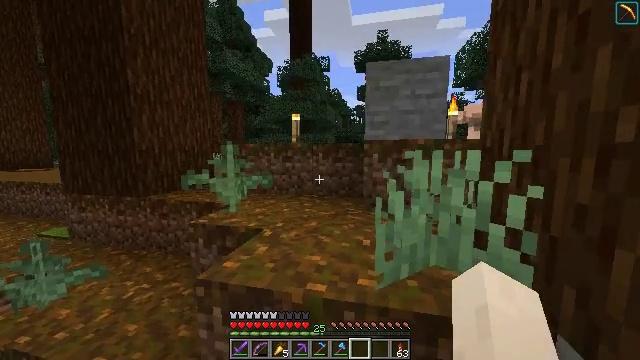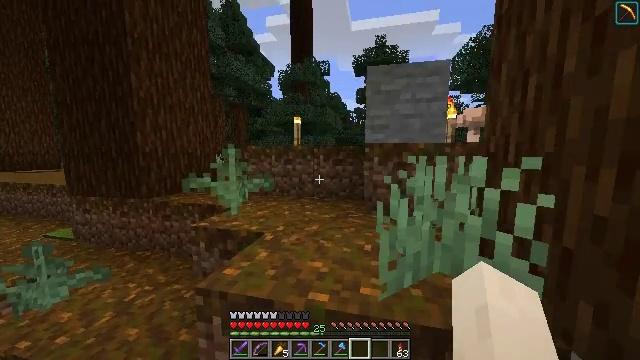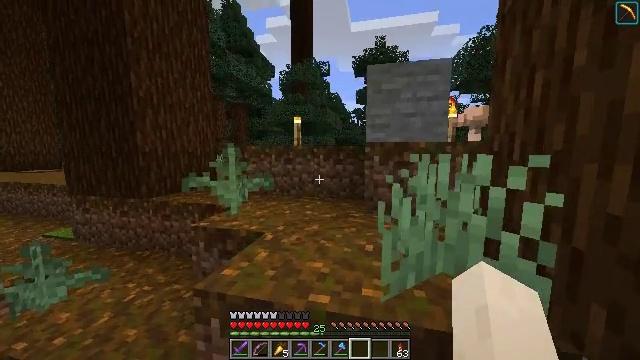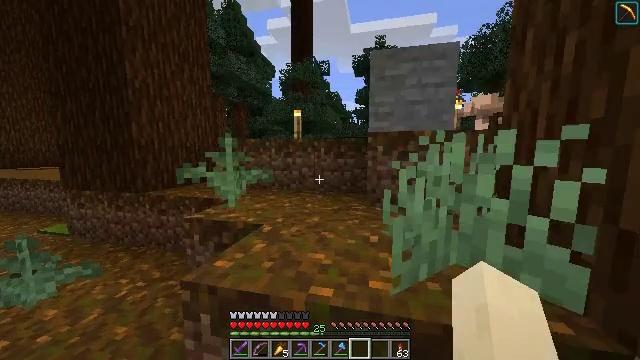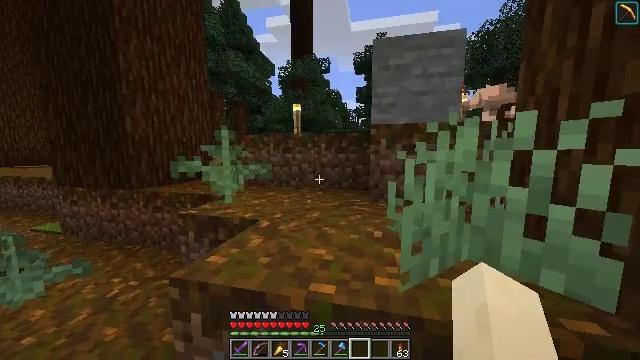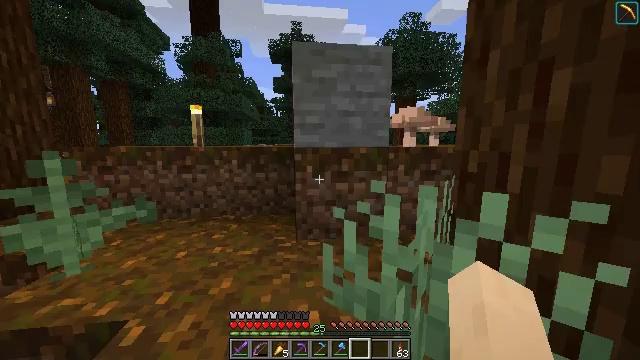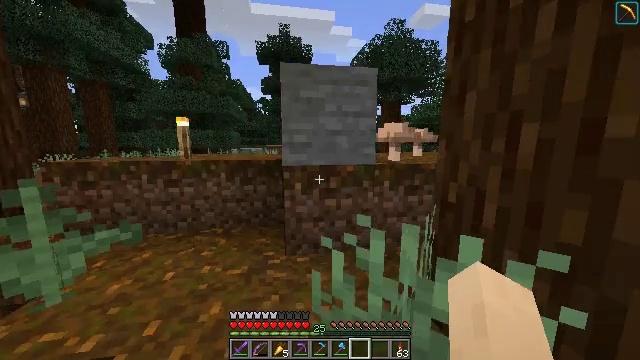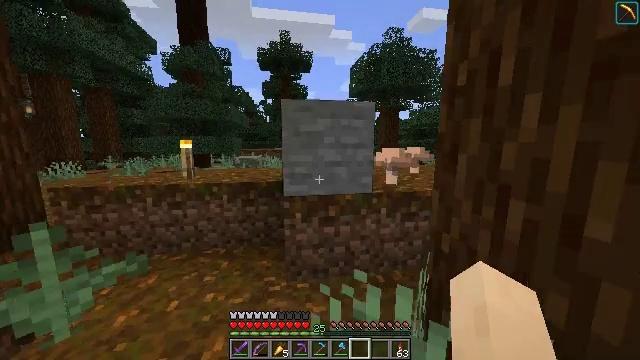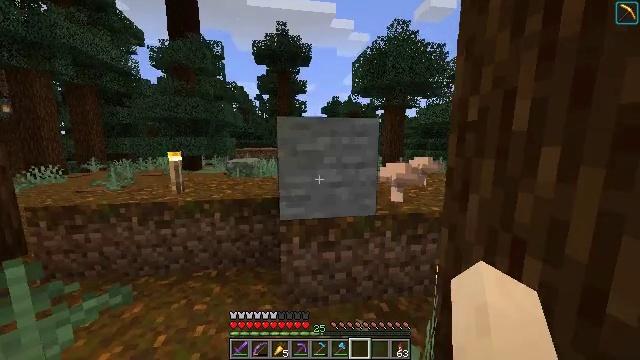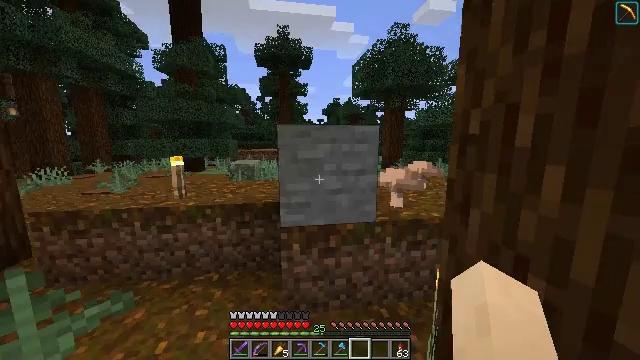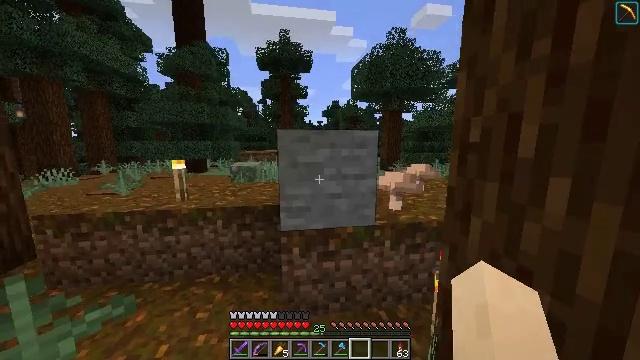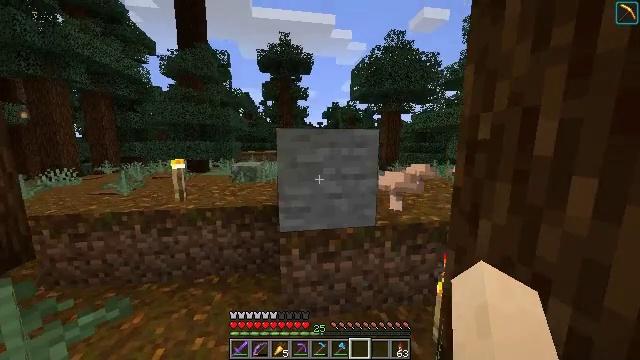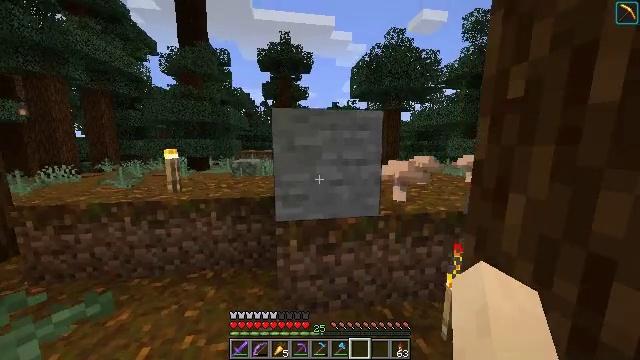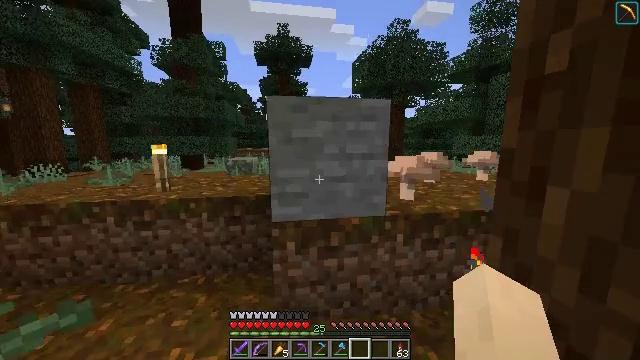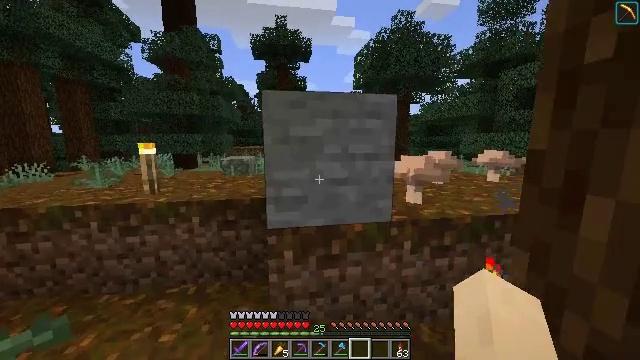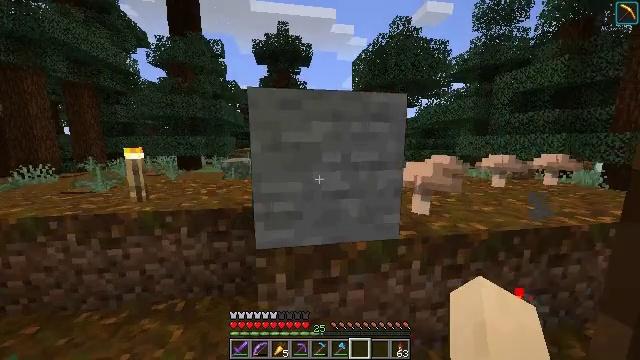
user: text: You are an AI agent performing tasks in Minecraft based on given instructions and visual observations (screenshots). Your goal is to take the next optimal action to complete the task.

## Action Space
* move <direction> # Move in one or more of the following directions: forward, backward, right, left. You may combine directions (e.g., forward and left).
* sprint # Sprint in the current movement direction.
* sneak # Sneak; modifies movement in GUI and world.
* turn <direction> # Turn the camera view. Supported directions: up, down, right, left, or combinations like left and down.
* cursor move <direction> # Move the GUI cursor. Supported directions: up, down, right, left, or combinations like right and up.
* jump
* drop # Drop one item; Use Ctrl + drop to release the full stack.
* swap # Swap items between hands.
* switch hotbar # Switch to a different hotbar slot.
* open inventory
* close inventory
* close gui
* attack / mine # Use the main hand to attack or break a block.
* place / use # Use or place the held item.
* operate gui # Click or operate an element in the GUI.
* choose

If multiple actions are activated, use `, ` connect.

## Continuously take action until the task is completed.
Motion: motion action
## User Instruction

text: Extract mossy cobblestone using a pickaxe.
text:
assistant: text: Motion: move forward, sprint
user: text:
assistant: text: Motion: move forward, sprint
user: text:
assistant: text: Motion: move forward, sprint
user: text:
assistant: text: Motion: move forward, sprint
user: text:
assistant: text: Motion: move forward, sprint, turn right and down, jump
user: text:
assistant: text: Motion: move forward, sprint, turn right, jump
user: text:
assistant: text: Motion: move forward, sprint, jump
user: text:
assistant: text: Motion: move forward, sprint, jump
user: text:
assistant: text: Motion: move forward, sprint, jump
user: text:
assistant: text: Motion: move forward, sprint
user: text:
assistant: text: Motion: move forward, sprint
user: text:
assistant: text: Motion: move forward, sprint
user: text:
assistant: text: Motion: move forward, sprint
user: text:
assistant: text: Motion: move forward, sprint
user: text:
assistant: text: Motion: move forward, sprint
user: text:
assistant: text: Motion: move forward, sprint, jump
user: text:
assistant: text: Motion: move forward, sprint, jump
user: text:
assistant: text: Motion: move forward, sprint, jump
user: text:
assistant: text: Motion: move forward, sprint, jump
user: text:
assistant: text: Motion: move forward, sprint, jump
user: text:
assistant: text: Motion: move forward, sprint
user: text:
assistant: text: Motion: move forward, sprint
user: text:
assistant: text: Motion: move forward, sprint
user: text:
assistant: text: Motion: move forward, sprint
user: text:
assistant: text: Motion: move forward, sprint
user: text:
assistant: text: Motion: move forward, sprint
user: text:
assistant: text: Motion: move forward, sprint
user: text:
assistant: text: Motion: move forward, sprint
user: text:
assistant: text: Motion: move forward, sprint, turn right
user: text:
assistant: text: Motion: move forward, sprint, turn right and down